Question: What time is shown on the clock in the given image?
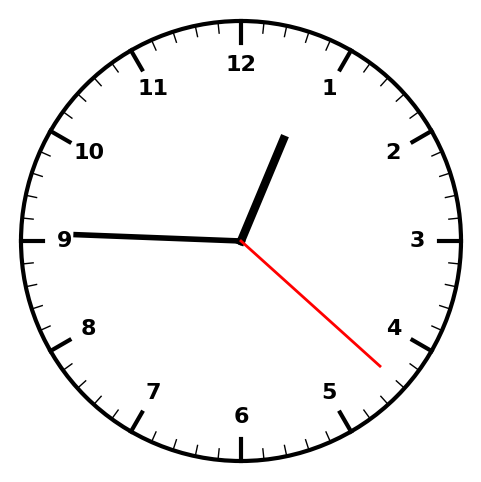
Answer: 12:45:22